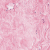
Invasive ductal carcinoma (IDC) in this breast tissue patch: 0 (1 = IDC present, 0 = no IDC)